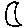
Label: moon